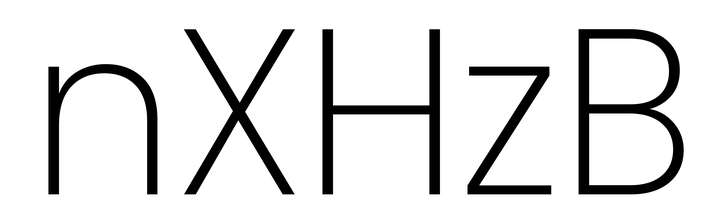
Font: Poppins-ExtraLight